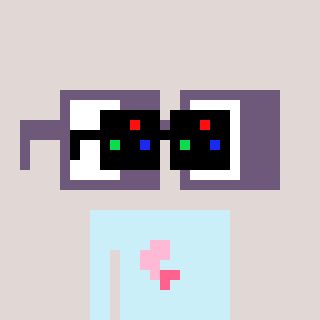
a pixel art character with square black sunglasses, a glasses-shaped head and a cold-colored body on a warm background